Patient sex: M
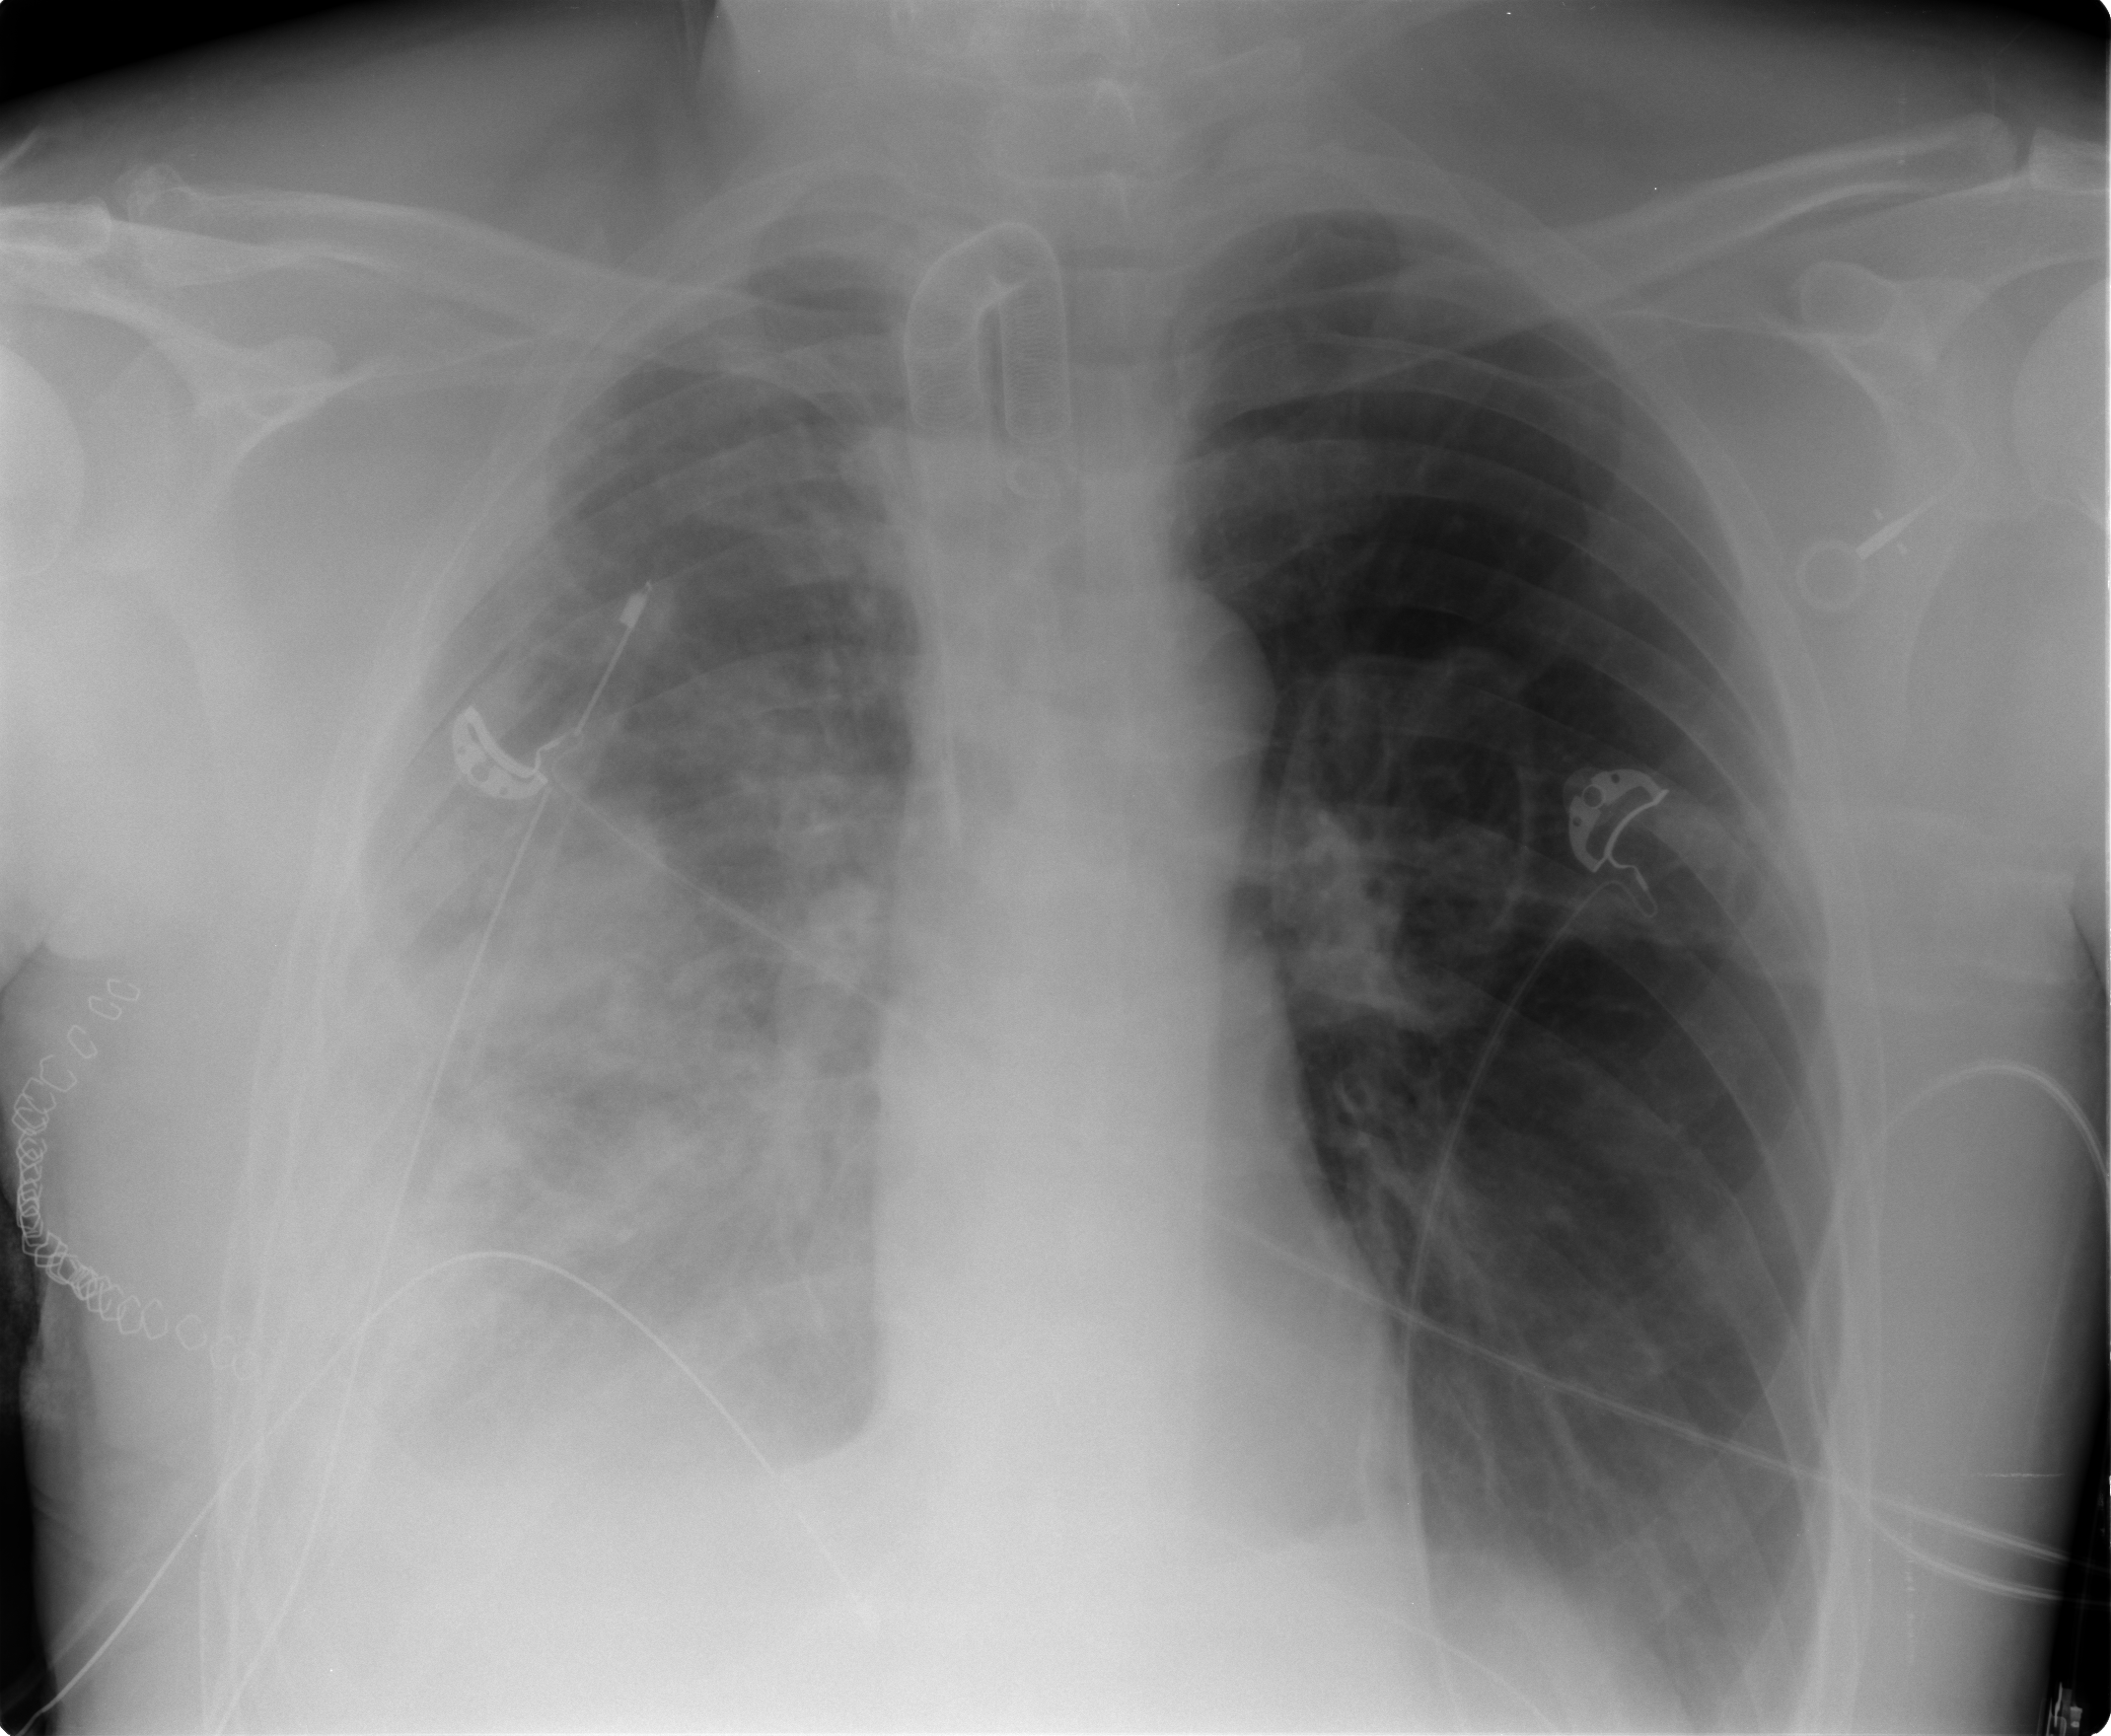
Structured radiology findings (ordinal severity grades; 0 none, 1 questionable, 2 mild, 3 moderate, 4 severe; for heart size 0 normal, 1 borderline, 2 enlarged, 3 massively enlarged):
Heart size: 0
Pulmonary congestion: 0
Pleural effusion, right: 3
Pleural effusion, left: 1
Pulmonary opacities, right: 3
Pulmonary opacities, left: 0
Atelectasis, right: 2
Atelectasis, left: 0